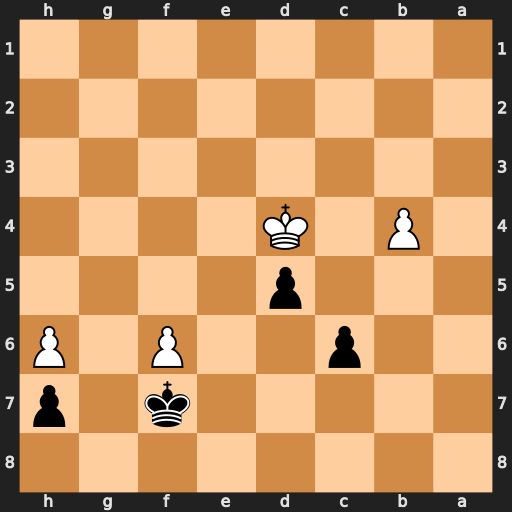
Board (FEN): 8/5k1p/2p2P1P/3p4/1P1K4/8/8/8
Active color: b
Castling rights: -
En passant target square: -
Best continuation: Kxf6 Kc5 Ke6 Kxc6 d4 b5 d3 b6 d2